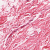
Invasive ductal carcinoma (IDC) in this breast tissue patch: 0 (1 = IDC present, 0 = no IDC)